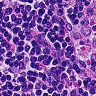
Metastatic tissue present: no